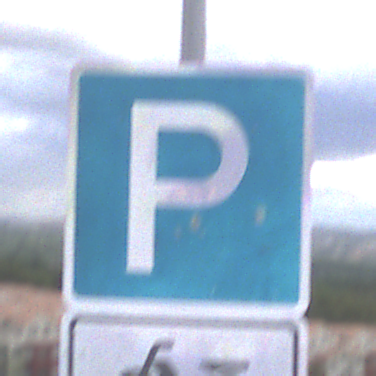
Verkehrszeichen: Parken
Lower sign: HinweisDurchSinnbild19
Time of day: MorningAfternoon
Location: Outdoor (Suburban)
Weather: PartlyCloudy
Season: NotSpecified
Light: Natural